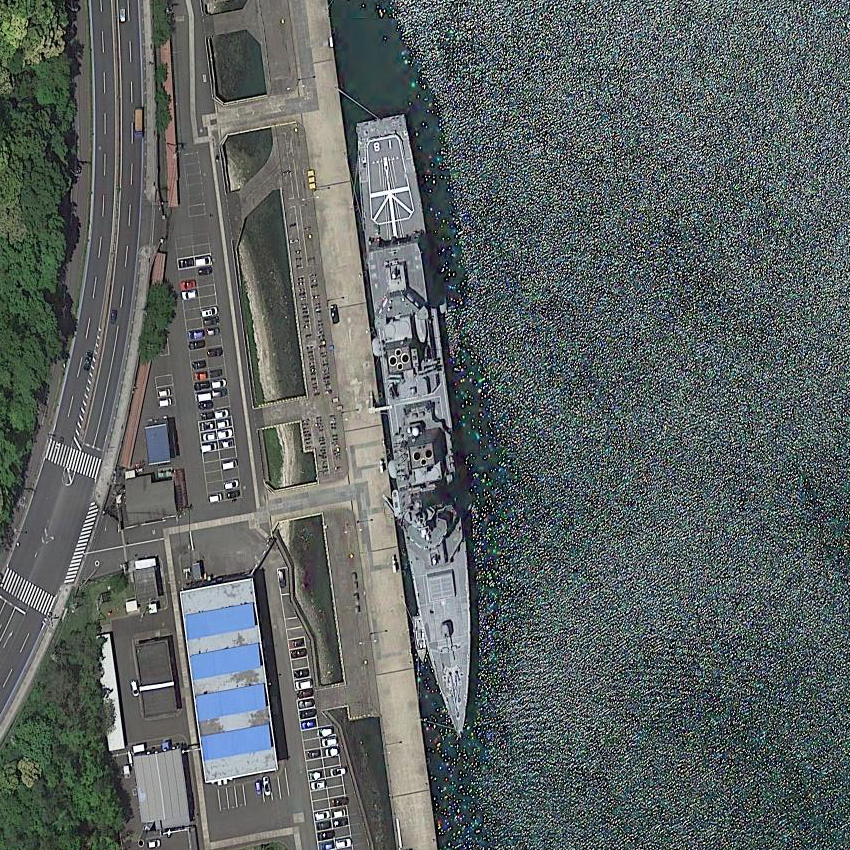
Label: Akizuki-class_destroyer